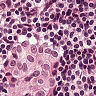
Metastatic tissue present: yes